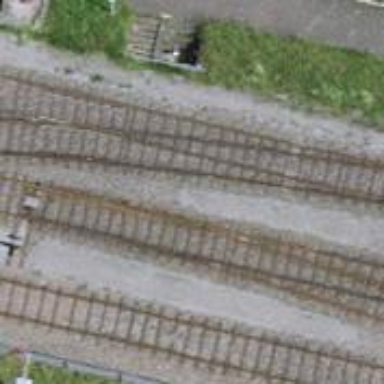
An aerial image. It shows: Railway spur service.